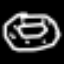
Label: donut